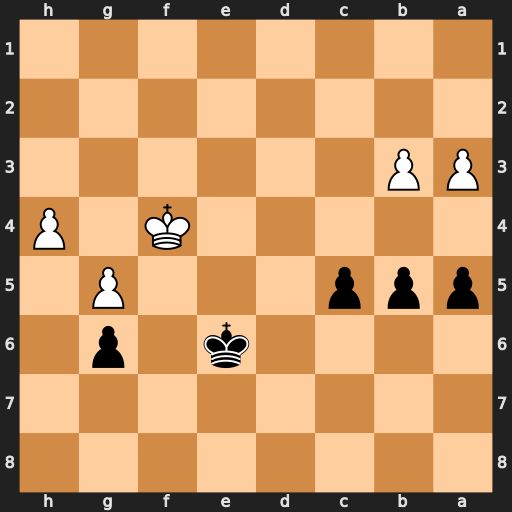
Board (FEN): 8/8/4k1p1/ppp3P1/5K1P/PP6/8/8
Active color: b
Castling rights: -
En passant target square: -
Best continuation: c4 bxc4 b4 axb4 a4